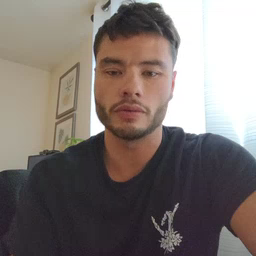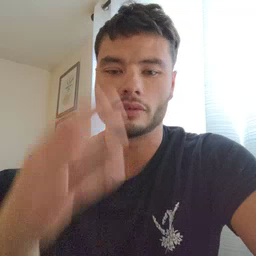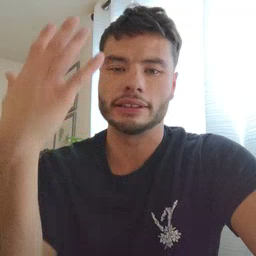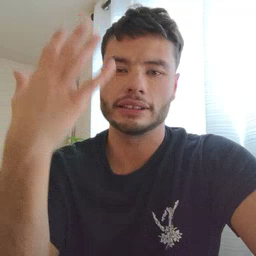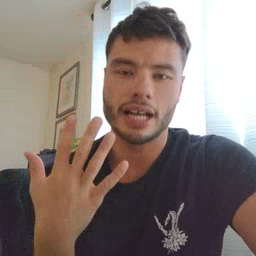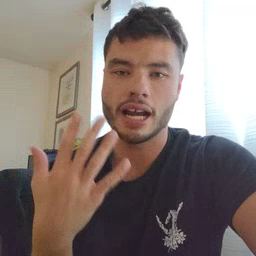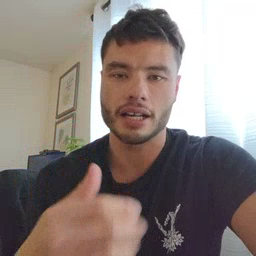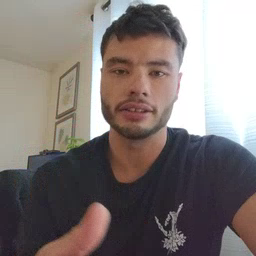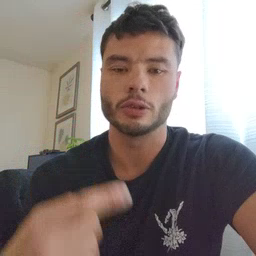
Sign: sad